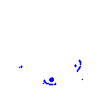
Particle: pion